Question: I have 2 issues using <URL>. Let talk about the first one.
- When the API return 401 (for the first time), the application is catching the event 'event:auth-loginRequired' within a directive present in the index.html and display the modal so the user can login. Then on authentication success, the login script is calling 'authService.loginConfirmed(user, httpConfigCallback())'. In the callback I'm setting 2 HTTP headers in order to update the API token. The problem is that I cannot see the header set when the initial request is dequeued. Here is my code:'''
$scope.user = UserAuthService.getUser();
// User is now auth, we confirm it
authService.loginConfirmed($scope.user, function(config){
config.headers["API_USER"] = $scope.user.guid;
config.headers['API_TOKEN'] = $scope.user.api_token;
return config;
});
'''
But the header is not set:

-
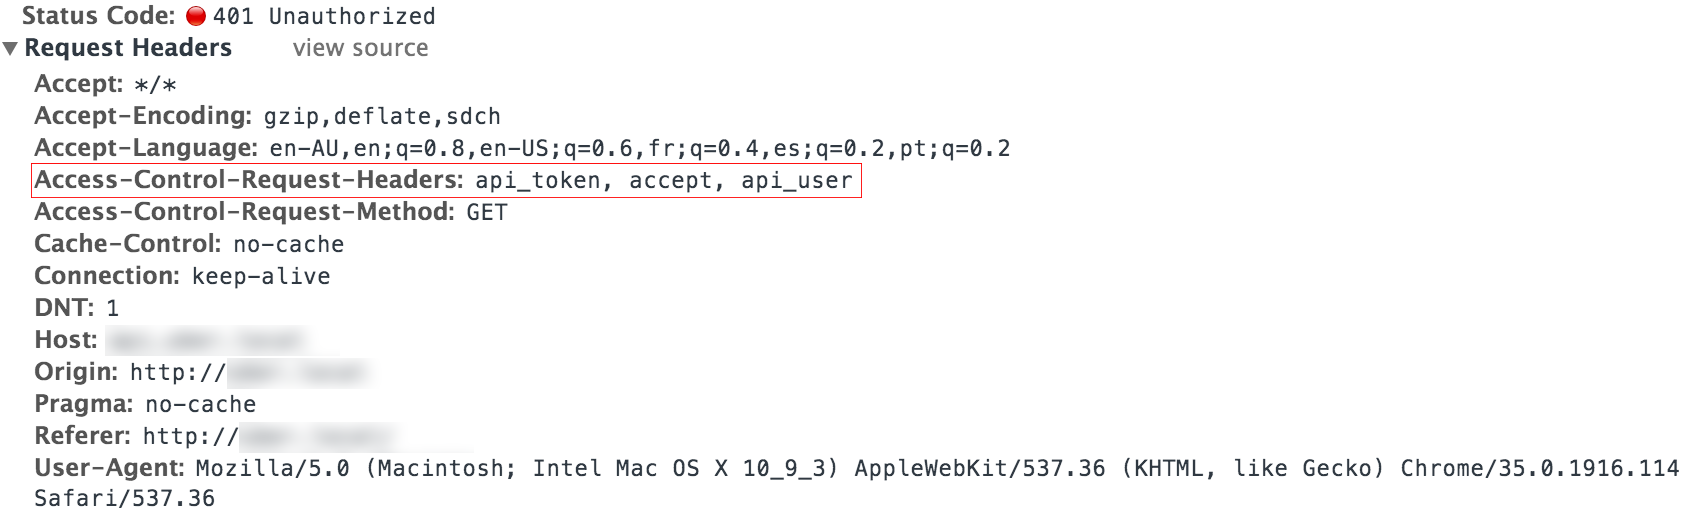
Answer: It's working well. The request header screenshot was the one from the 'OPTIONS' request. It was denied by my server because I did not allowed my additional headers. I've added this:
'''
$response->headers->set('Access-Control-Allow-Headers', "Origin,X-Requested-With,Content-Type,Accept,API_USER,API_TOKEN");
'''
Now everything is working well.
Thanks